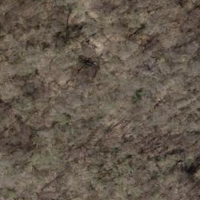
EUNIS habitat code: 41
Species observed at this site:
Ruscus aculeatus